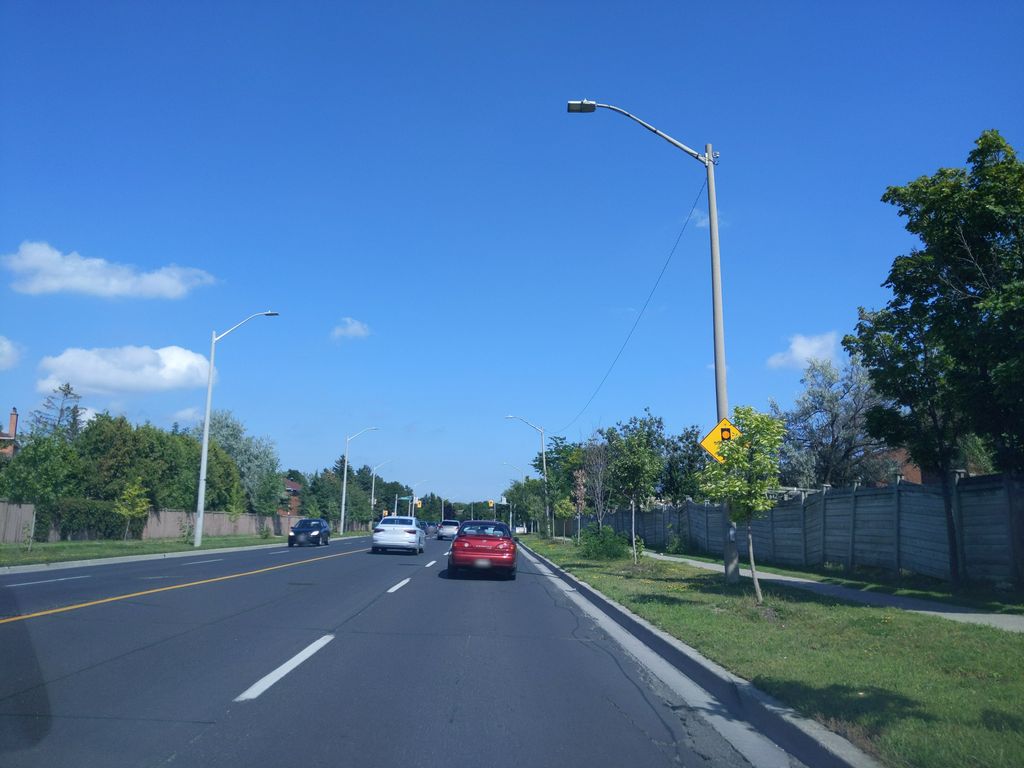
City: toronto